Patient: sex F, age 43
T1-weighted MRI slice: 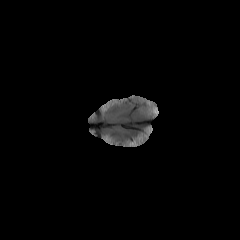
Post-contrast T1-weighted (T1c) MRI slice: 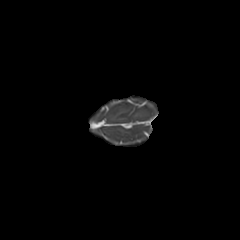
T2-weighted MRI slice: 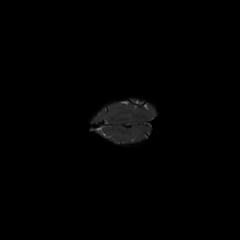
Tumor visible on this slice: no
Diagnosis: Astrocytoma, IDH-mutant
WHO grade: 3